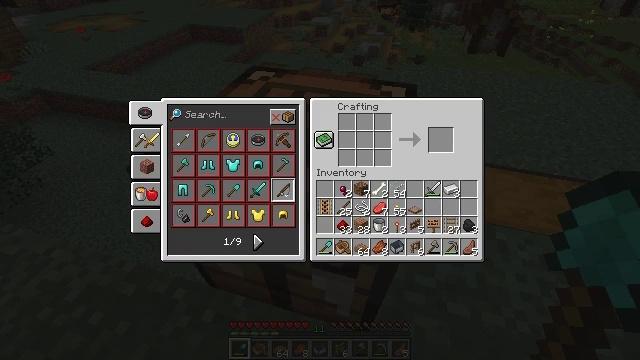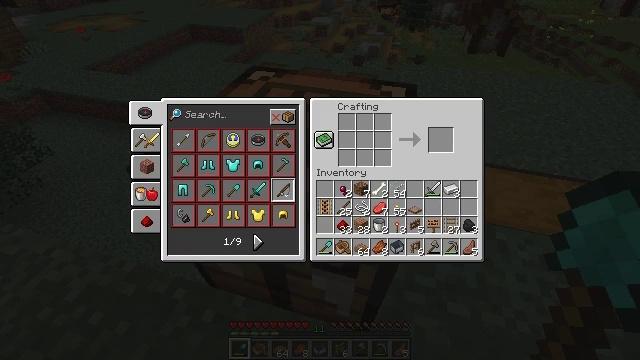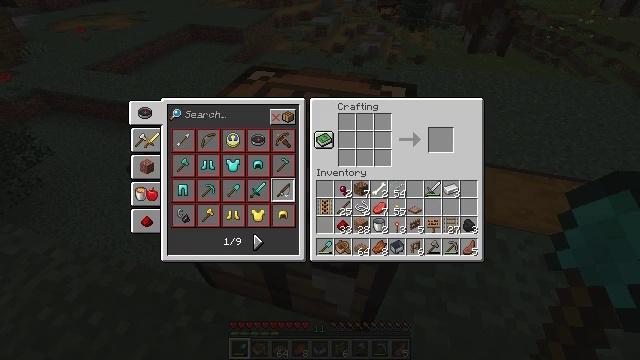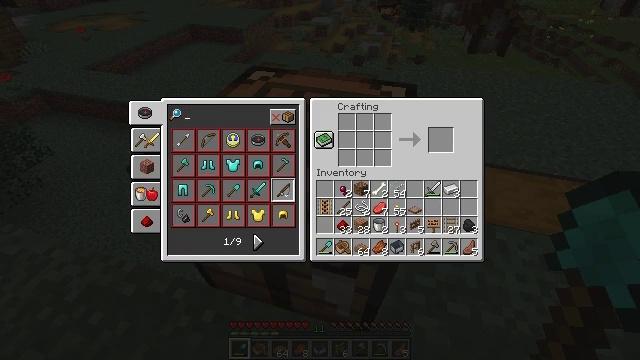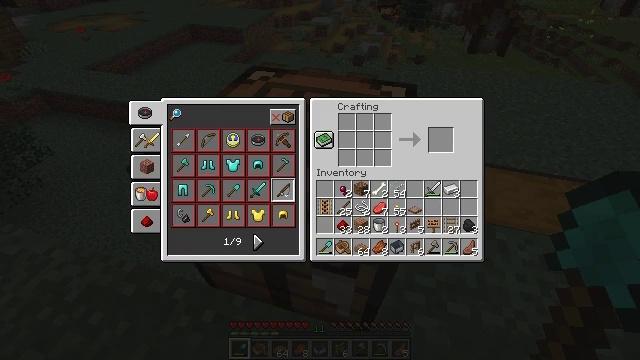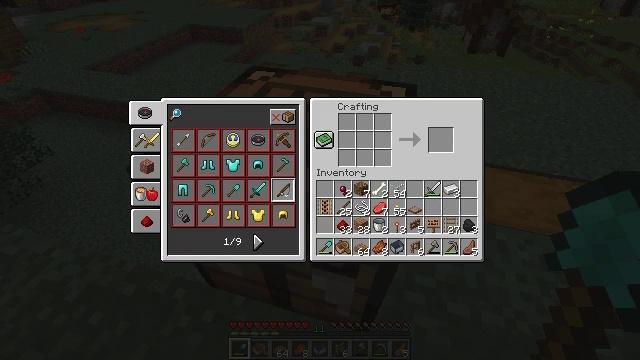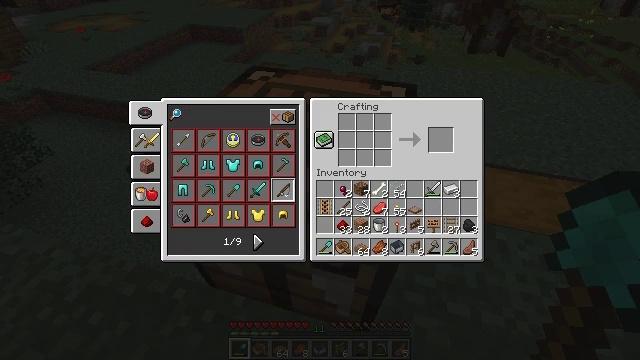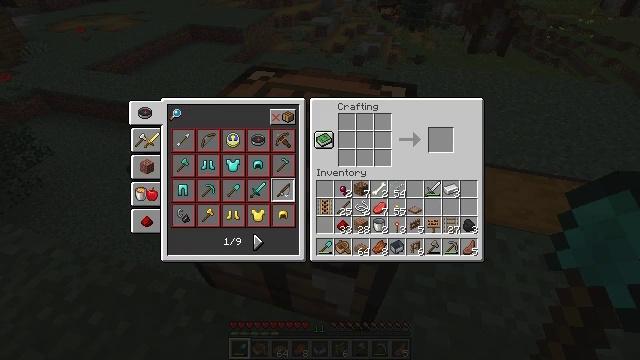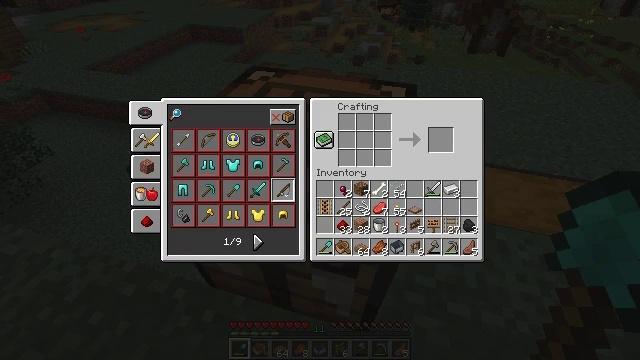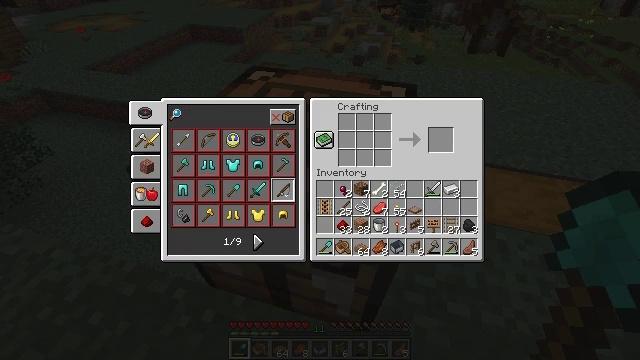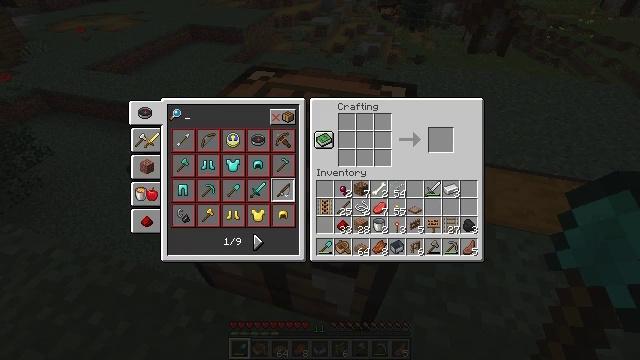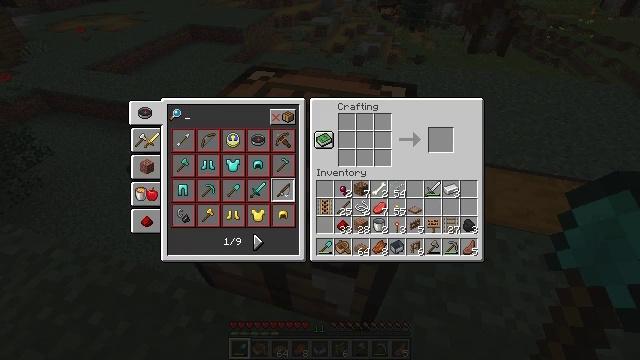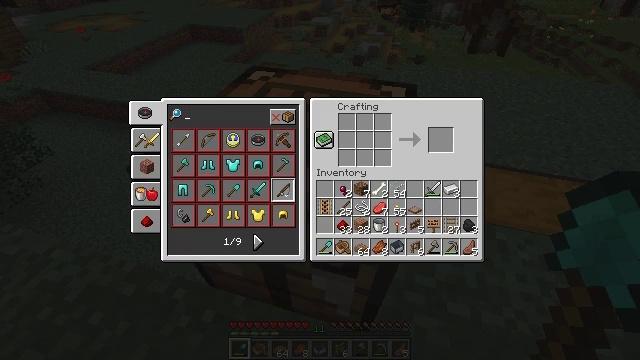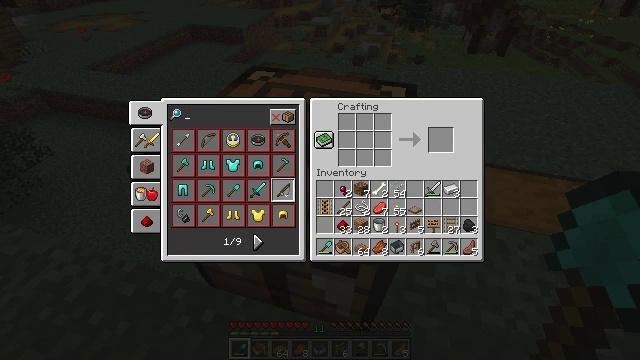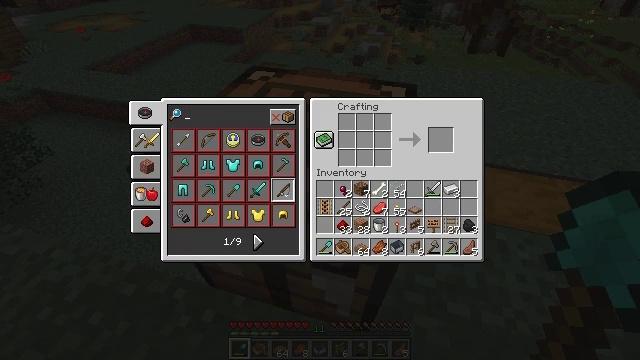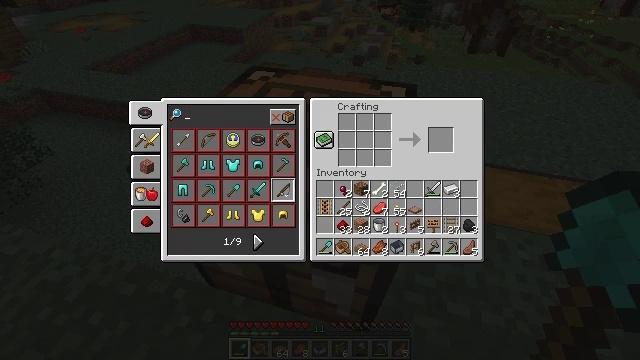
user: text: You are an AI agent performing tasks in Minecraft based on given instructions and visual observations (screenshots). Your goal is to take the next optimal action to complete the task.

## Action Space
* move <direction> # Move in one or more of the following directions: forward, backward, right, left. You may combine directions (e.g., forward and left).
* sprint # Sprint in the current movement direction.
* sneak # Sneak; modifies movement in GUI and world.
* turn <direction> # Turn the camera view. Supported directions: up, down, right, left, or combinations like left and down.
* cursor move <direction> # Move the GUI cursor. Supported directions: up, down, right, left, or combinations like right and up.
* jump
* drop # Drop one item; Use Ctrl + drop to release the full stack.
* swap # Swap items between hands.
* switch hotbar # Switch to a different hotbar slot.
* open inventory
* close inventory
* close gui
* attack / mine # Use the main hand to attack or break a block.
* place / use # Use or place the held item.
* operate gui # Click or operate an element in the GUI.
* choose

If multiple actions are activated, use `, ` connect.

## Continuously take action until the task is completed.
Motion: motion action
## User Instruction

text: Use jungle planks and sticks to craft a jungle fence.
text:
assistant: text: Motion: no_op
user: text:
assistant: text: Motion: no_op
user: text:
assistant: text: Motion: operate gui
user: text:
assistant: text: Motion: operate gui
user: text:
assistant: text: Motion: operate gui
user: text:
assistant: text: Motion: no_op
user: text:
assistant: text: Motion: no_op
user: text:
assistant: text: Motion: no_op
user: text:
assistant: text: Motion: no_op
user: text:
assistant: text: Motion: no_op
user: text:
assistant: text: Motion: no_op
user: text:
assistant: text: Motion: no_op
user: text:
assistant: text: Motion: no_op
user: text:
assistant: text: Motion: no_op
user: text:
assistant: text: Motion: no_op
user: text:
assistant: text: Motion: no_op
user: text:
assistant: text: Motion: no_op
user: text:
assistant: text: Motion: no_op
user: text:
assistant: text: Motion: no_op
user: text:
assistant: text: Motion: no_op
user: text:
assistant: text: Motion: no_op
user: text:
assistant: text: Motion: no_op
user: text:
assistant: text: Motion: no_op
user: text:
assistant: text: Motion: no_op
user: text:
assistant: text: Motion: no_op
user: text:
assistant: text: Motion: no_op
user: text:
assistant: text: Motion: no_op
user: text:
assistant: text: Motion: no_op
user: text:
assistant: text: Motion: no_op
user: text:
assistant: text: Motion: no_op